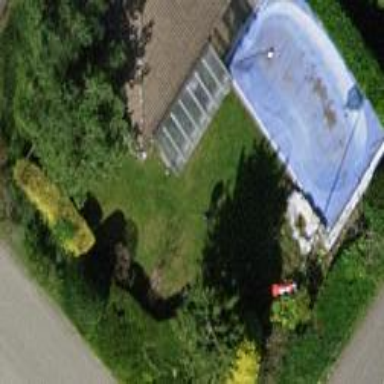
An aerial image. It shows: Swimming pool located in leisure land.